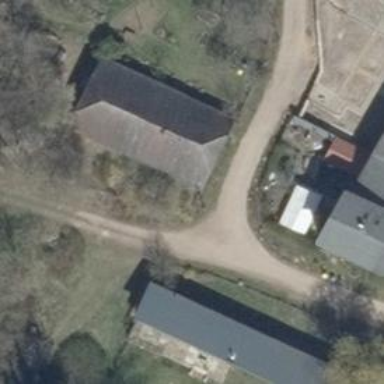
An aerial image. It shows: Residential road with grade2 track type.